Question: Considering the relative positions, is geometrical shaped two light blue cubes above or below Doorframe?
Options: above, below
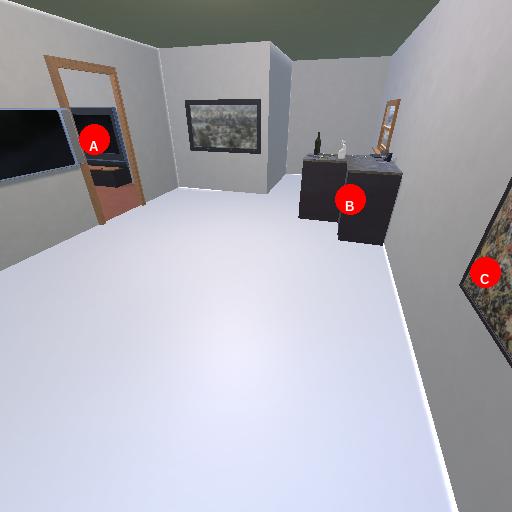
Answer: above